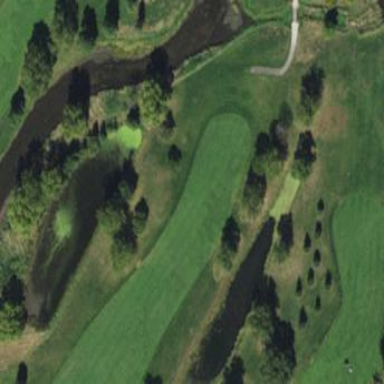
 serving as water hazard for golf course."